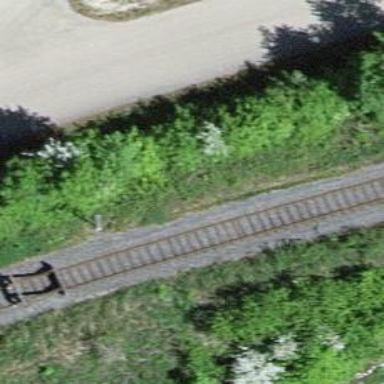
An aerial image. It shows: Railway buffer stop.